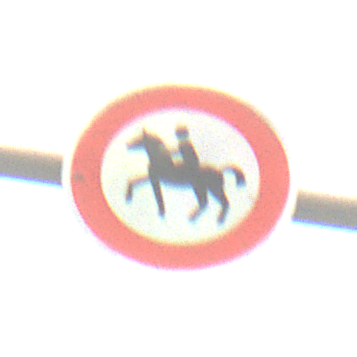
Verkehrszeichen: VerbotReiter
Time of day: SunriseSunset
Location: Outdoor (RoadRail)
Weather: Clear
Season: NotSpecified
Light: Natural